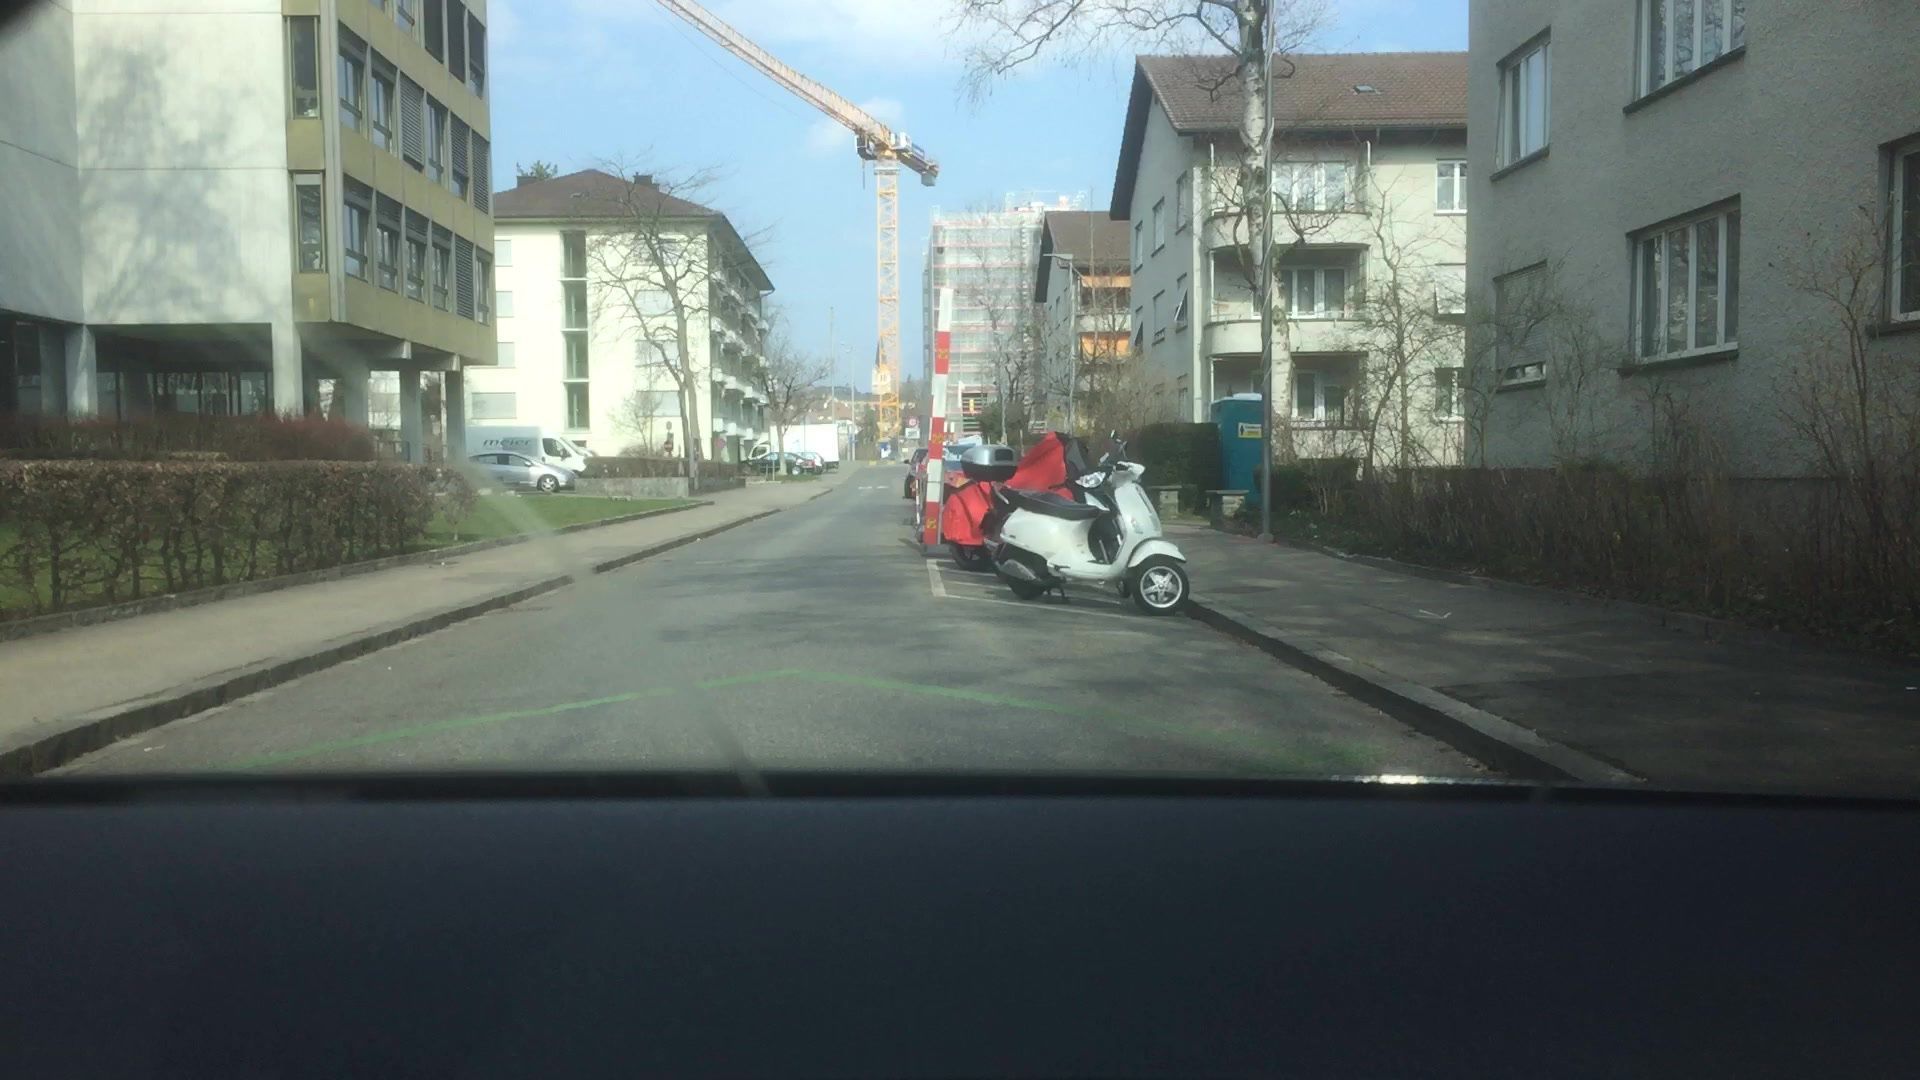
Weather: clear
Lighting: day
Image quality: slightly poor
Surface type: driving surface
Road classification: residential, living_street
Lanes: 1
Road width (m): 2
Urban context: urban centre
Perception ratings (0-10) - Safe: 7.05, Lively: 7.04, Beautiful: 3.22, Boring: 7.74, Depressing: 4.71, Wealthy: 1.58